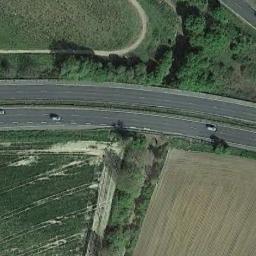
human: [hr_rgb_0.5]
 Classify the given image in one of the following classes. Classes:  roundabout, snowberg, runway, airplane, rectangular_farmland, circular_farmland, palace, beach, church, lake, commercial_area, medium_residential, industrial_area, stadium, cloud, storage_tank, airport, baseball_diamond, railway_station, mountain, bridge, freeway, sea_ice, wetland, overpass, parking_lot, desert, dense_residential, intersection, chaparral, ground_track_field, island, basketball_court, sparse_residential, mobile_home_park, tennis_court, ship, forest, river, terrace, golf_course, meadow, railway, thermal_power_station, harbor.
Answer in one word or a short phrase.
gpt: freeway